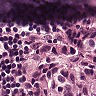
Metastatic tissue present: yes